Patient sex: F
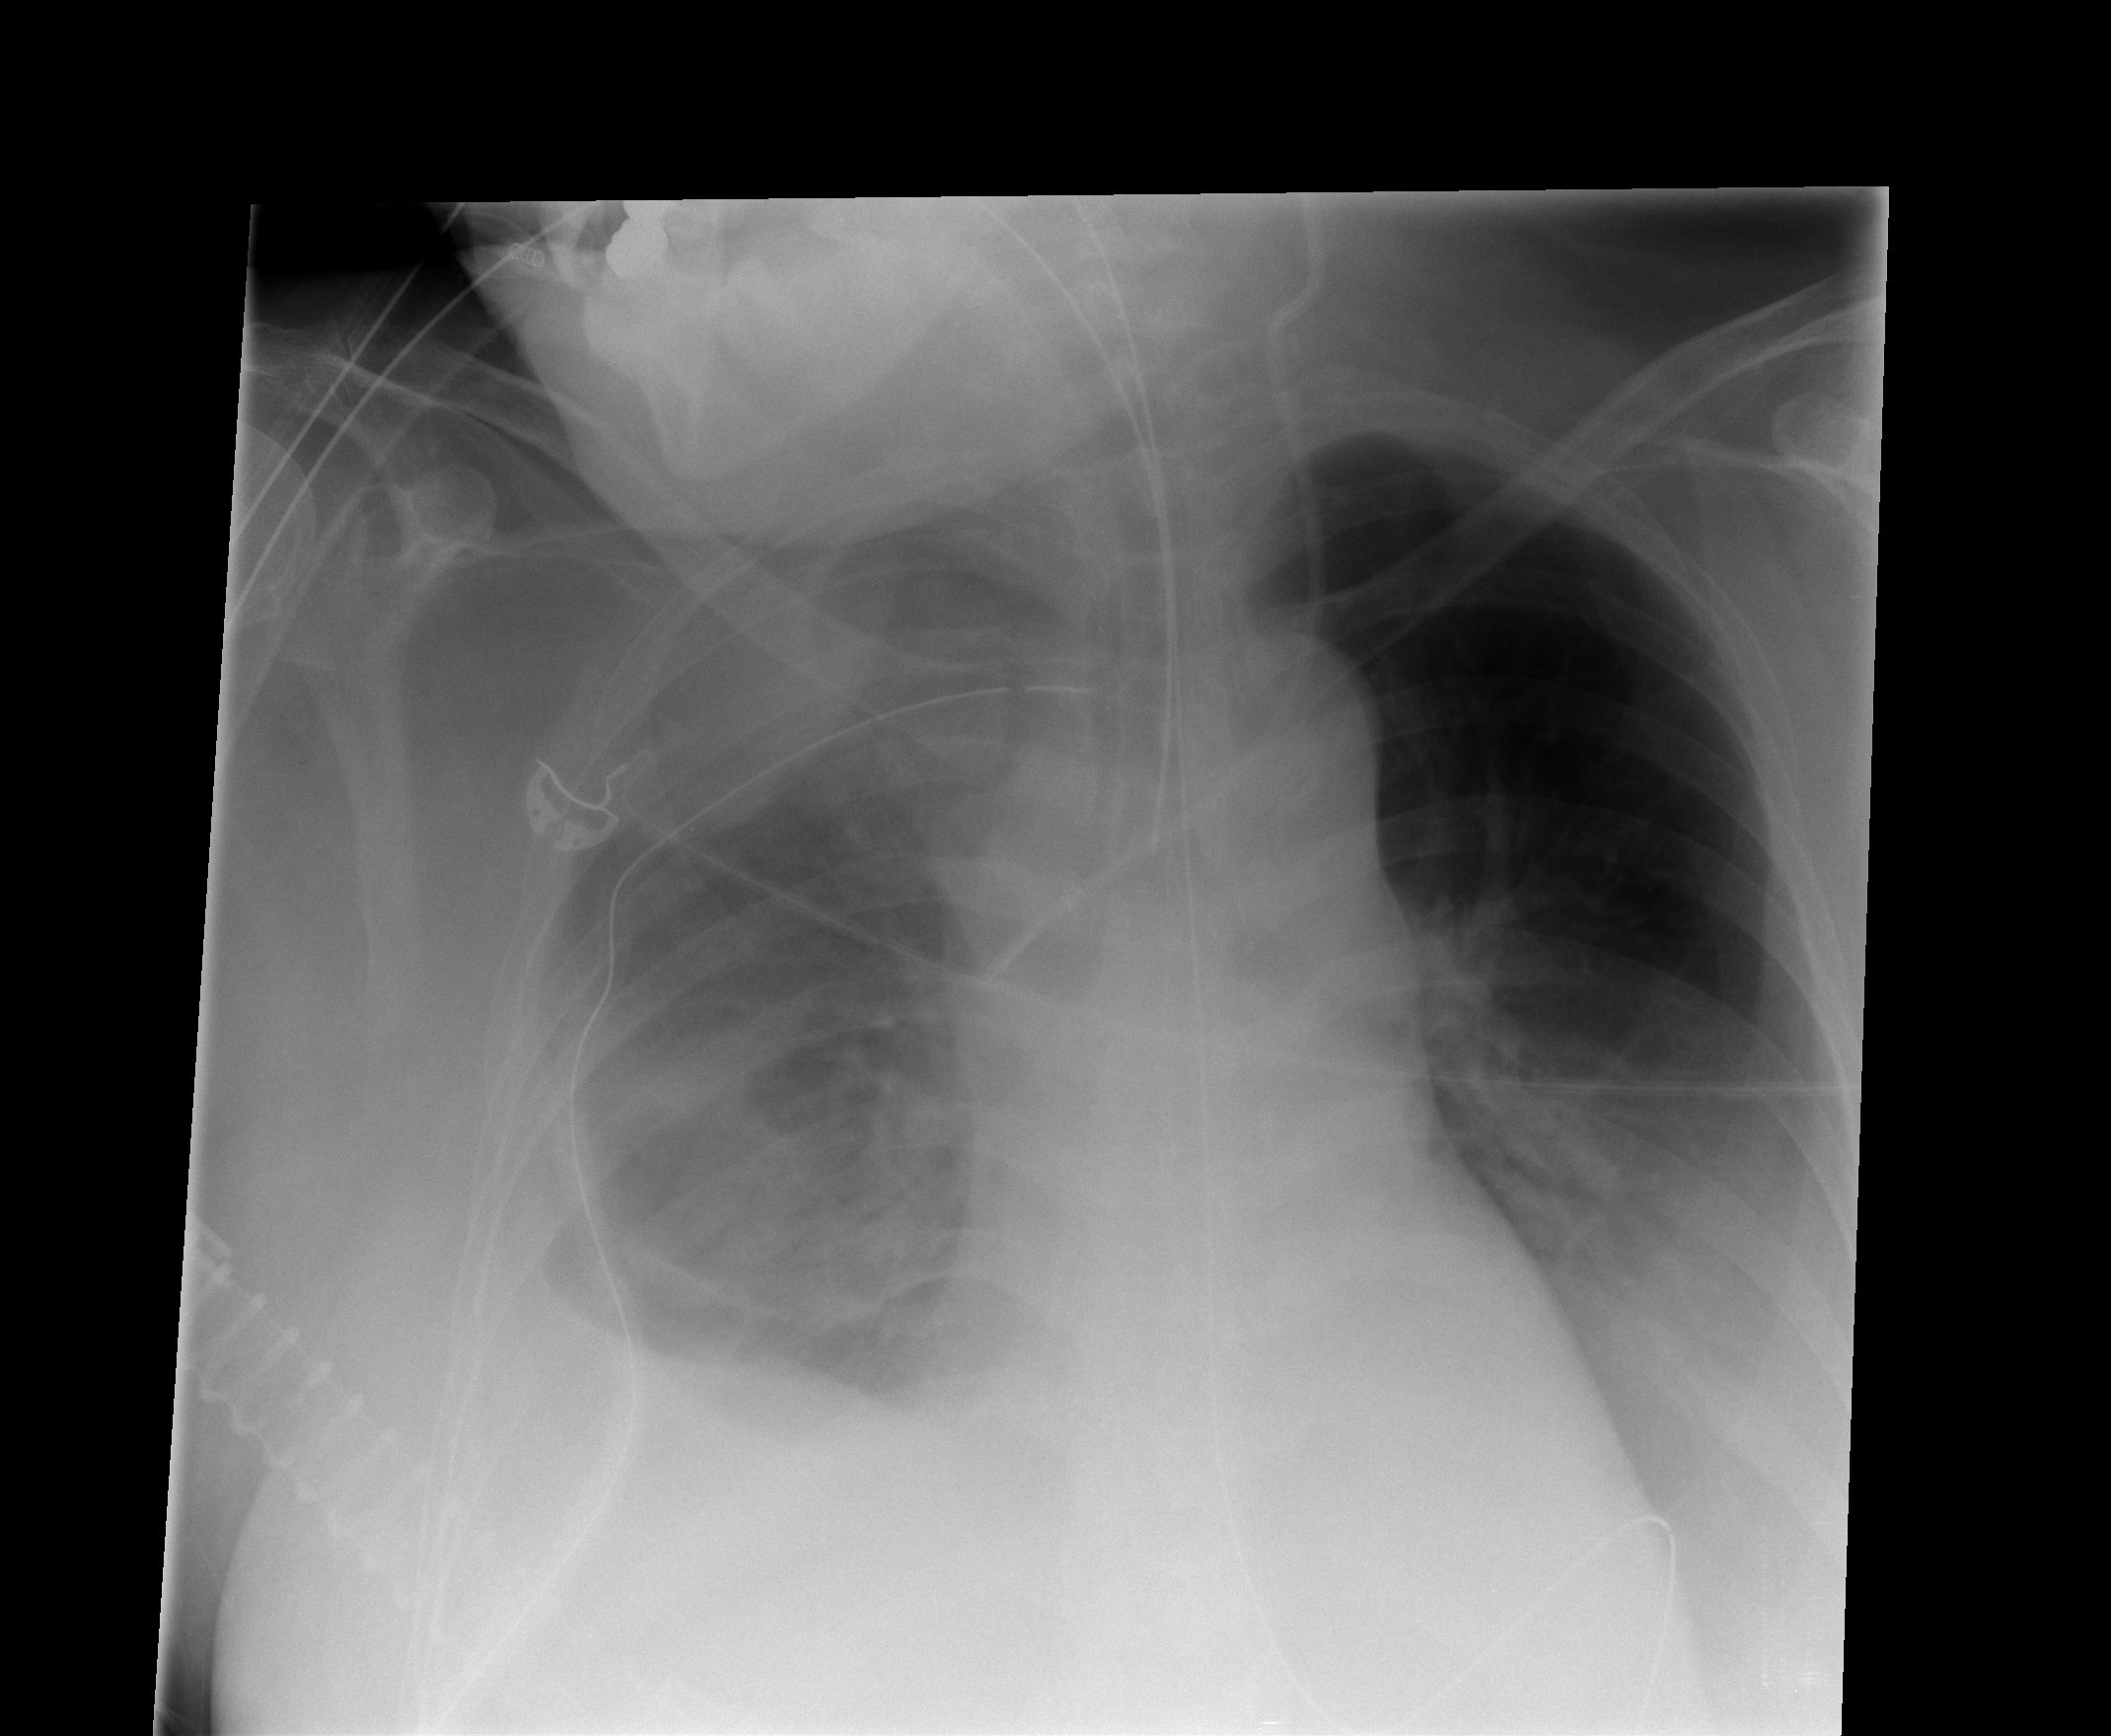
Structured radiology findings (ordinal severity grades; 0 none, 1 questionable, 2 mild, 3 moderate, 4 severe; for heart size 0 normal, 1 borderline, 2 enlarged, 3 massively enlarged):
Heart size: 0
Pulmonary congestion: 0
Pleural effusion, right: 2
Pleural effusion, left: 2
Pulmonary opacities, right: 0
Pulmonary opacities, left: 0
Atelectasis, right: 2
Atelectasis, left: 2